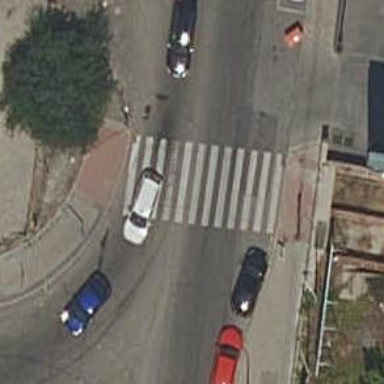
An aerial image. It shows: Uncontrolled zebra crossing on the road.